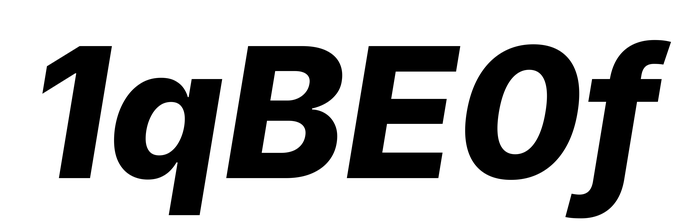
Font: Inter-Italic_ExtraBold_Italic